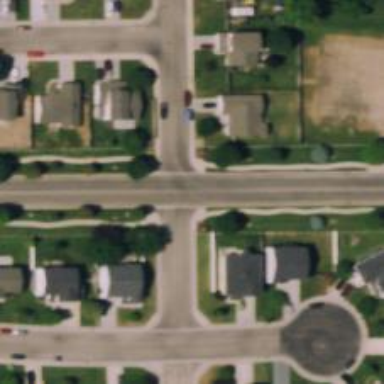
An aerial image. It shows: Unmarked road crossing.